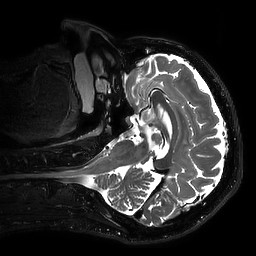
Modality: T2w
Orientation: axial
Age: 37
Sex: male
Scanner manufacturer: philips
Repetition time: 2.5 s
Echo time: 0.331 s